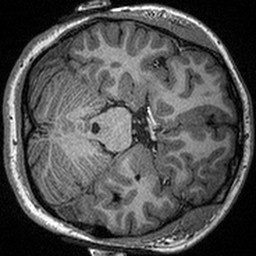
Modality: T1w
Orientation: axial
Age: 19
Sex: female
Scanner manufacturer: siemens
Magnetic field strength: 3 T
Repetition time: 2.3 s
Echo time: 0.00298 s